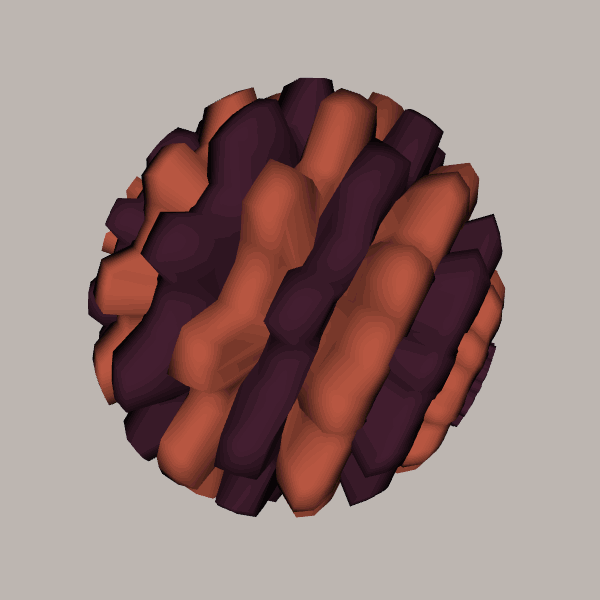
Background: light